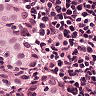
Metastatic tissue present: yes